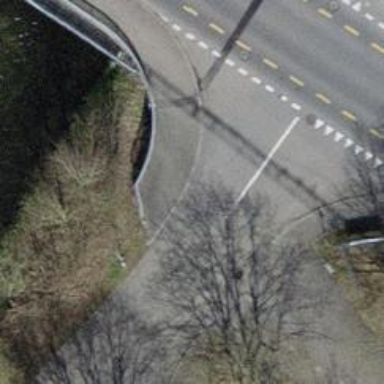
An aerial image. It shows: Agricultural service road with smooth asphalt surface. The road is designed for agricultural vehicles with grade1 tracktype classification.